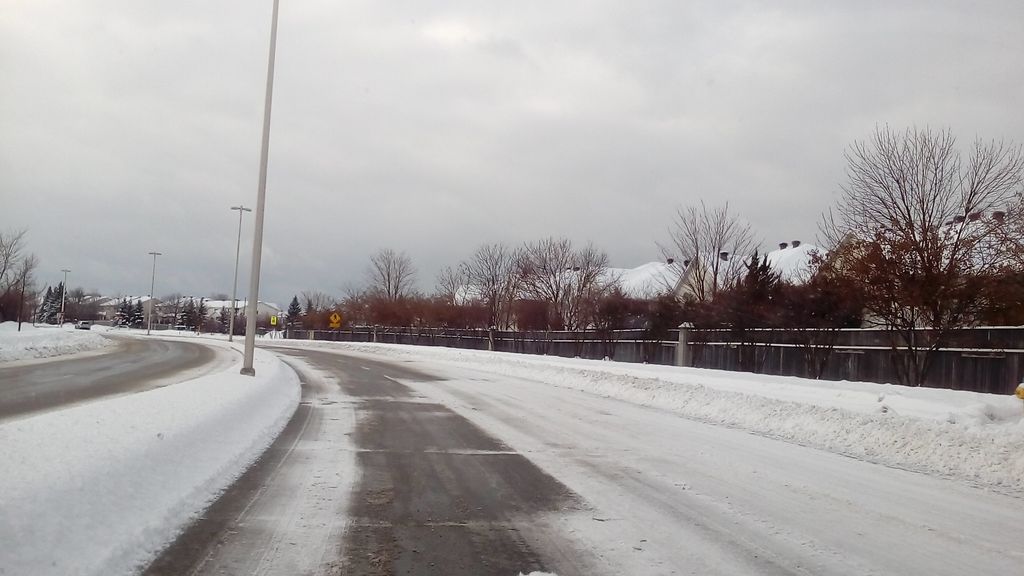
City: ottawa-gatineau